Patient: sex M, age 77
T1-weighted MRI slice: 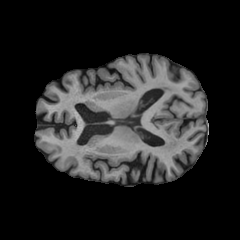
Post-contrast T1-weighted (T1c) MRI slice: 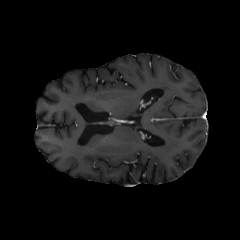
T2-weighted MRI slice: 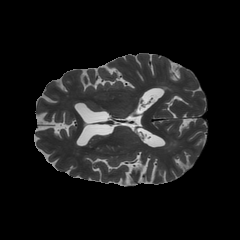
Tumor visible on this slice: no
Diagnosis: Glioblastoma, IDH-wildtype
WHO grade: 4